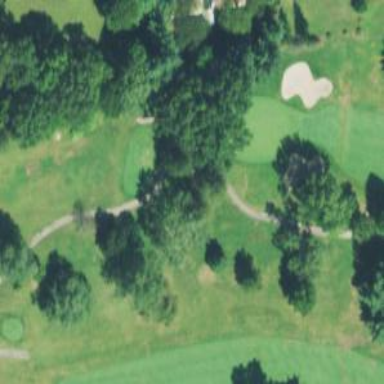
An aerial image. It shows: Golf tee.